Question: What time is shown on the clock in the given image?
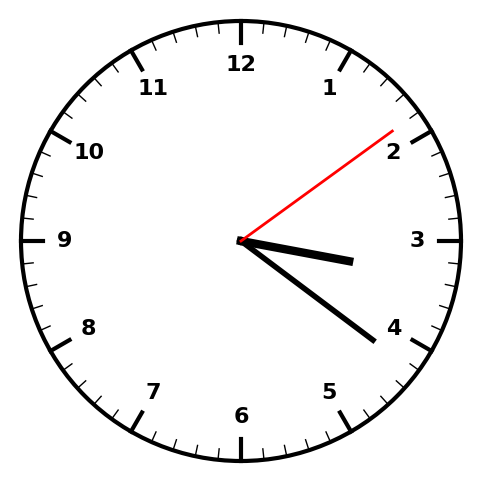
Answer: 03:21:09